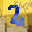
Label: 2